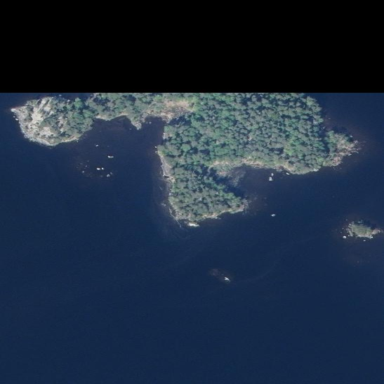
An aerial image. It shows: Islet.